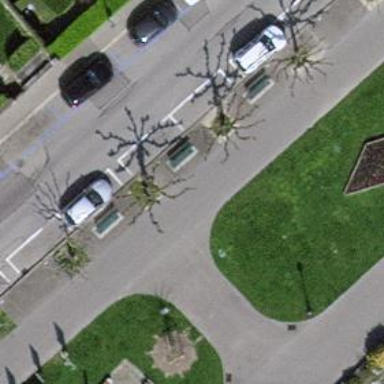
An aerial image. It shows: Pedestrian path with asphalt surface.